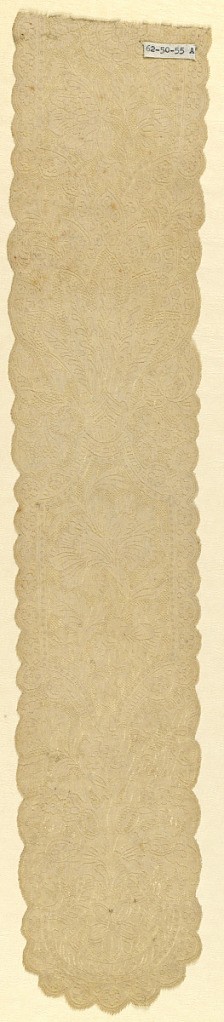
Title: Cap streamers
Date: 1700–1750
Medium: linen Technique: bobbin lace, Binche ground
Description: Cap streamers of Binche lace in a dense, symmetrical floral and foliated pattern. Surrounding compartments containing asymmetrical bouquets of carnations. Similar pattern, grounds are changed and shapes are different.